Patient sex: M
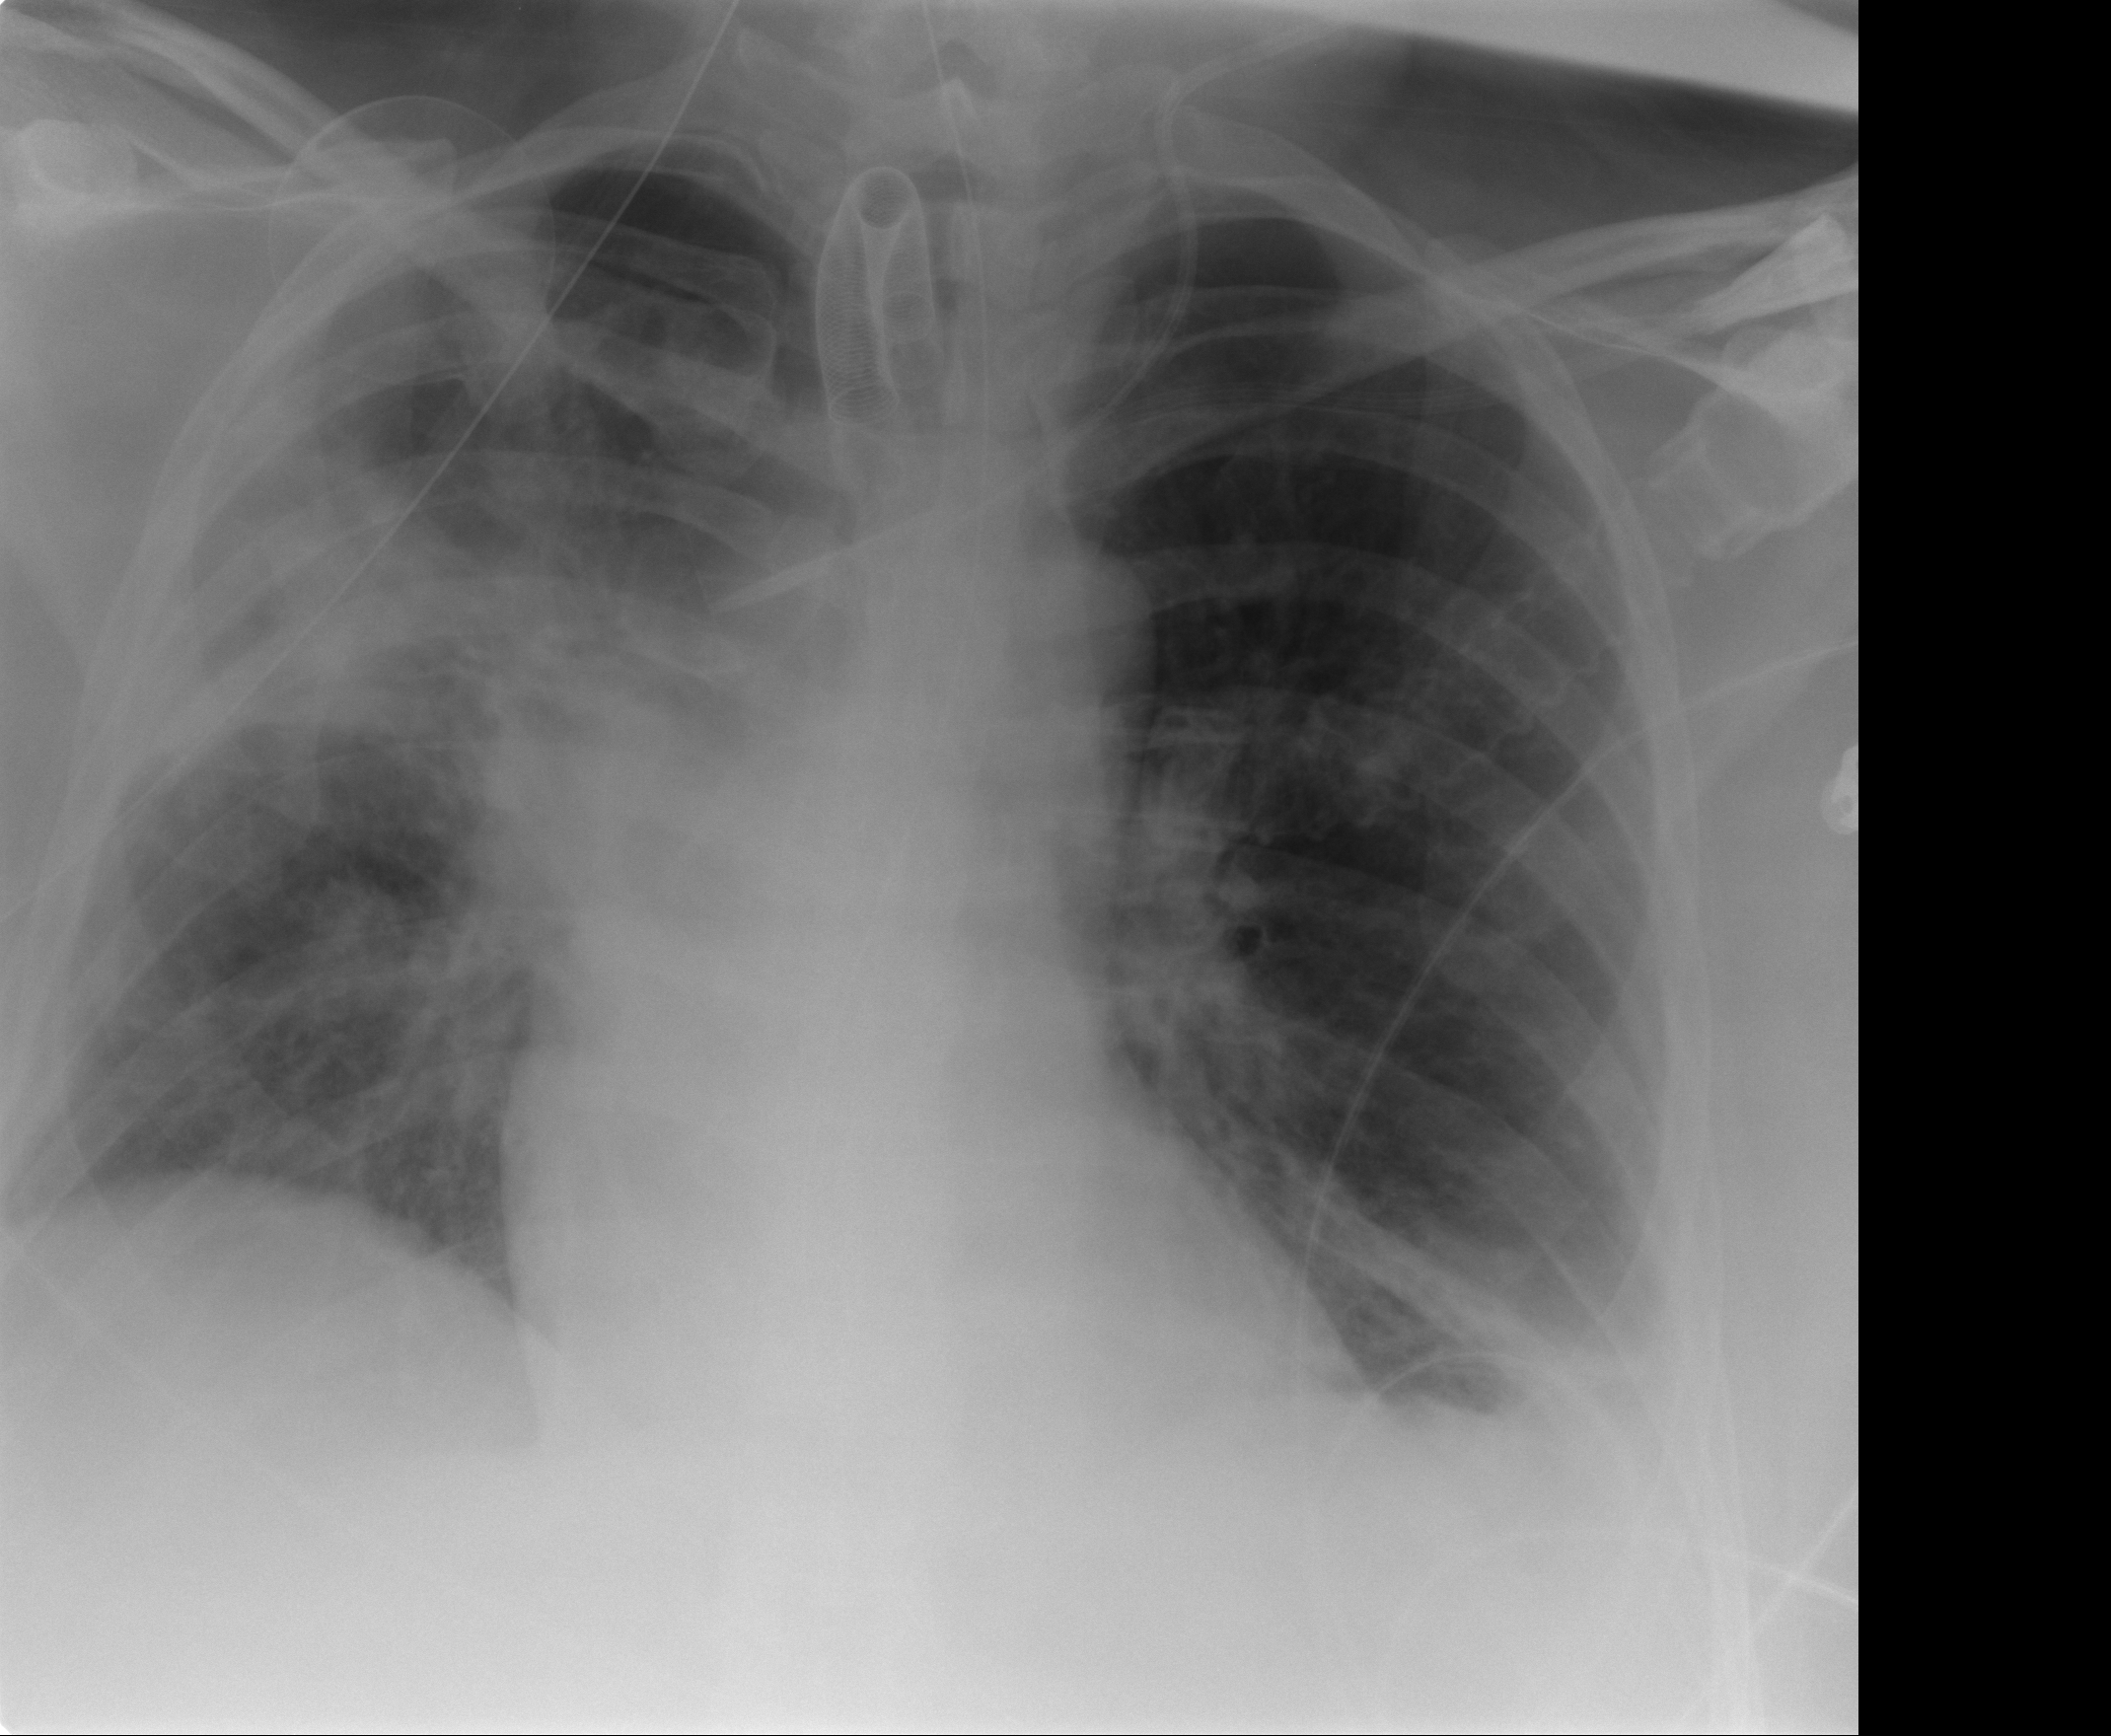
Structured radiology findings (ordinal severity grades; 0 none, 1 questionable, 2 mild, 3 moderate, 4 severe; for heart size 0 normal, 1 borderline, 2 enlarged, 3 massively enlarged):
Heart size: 0
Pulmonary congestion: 2
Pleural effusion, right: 2
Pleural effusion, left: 2
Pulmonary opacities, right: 3
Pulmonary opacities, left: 1
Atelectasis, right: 3
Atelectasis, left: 2